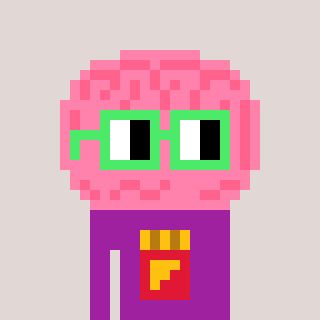
a pixel art character with square light green glasses, a brain-shaped head and a magenta-colored body on a warm background